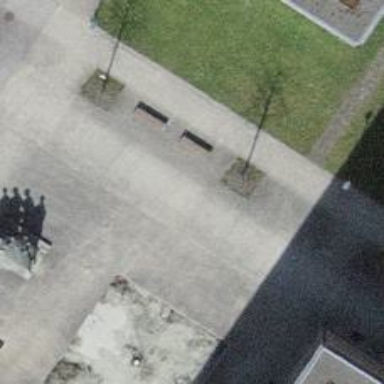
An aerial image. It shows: Bench.